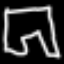
Label: pants